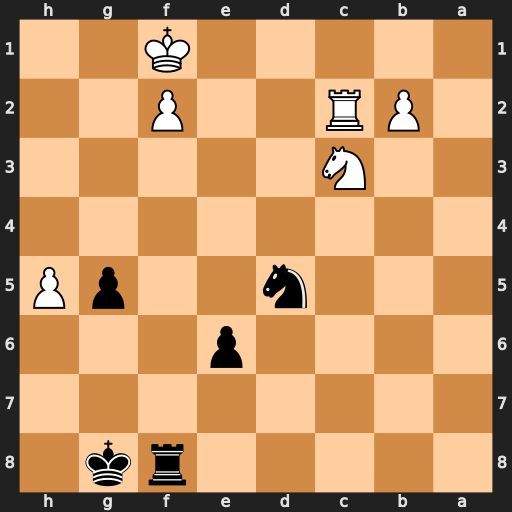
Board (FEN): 5rk1/8/4p3/3n2pP/8/2N5/1PR2P2/5K2
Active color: b
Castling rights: -
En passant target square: -
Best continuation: Ne3+ Ke2 Nxc2